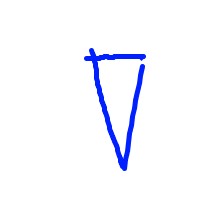
Shape: triangle